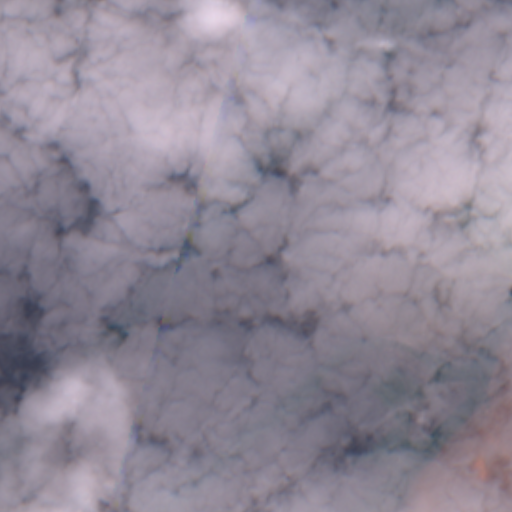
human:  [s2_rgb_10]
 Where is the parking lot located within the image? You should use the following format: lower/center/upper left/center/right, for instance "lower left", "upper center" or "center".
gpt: There is no parking lot in the image.